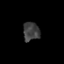
Tissue: prostate
Cell type: Myeloid cells
Senescence score: 0.263
Nuclear area (px): 303
Mean DAPI intensity: 63.36